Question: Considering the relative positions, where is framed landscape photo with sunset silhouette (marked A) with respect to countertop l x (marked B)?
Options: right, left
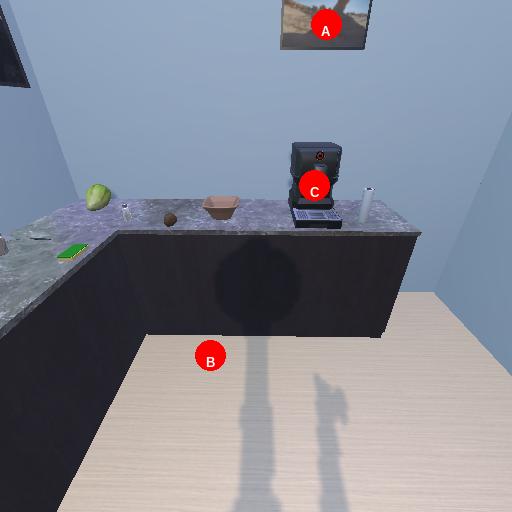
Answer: right